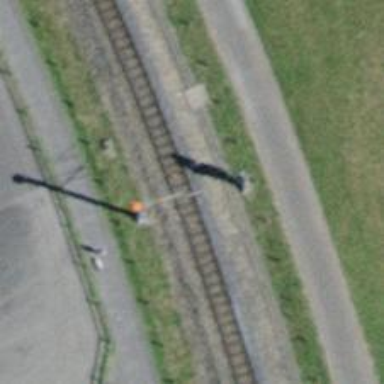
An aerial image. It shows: Railway signal.